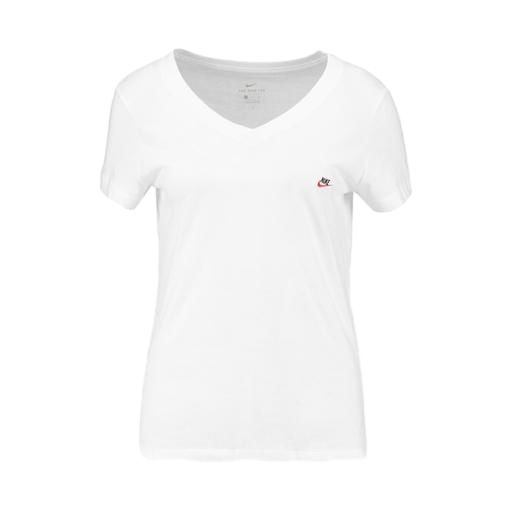
white v-neck t-shirt only macy, white slim-fit v-neck tee, white v-neck t-shirt, white background